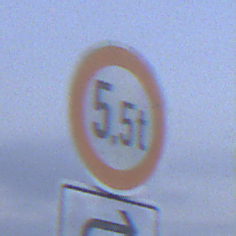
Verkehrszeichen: TatsaechlicheMasse
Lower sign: RichtungsangabeDurchPfeile5
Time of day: SunriseSunset
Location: Outdoor (Suburban)
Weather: PartlyCloudy
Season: NotSpecified
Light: Natural